Question: I have working on C# 4.0 winform project with Xulrunner and VLC web plugin,
Something the VLC will cause the winform crash, and show something like :

But i have a software monitor to restart the application when crash.
So how can i suppress this dialog? because something it will on top of the screen, even the application is restart.
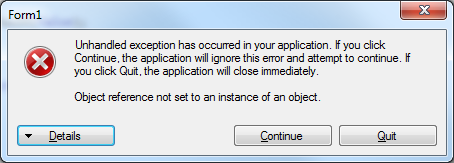
Answer: Handle the <URL> event.